Field crop: maize
Growth stage: 2
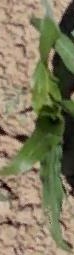
Species: maize